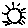
Label: sun